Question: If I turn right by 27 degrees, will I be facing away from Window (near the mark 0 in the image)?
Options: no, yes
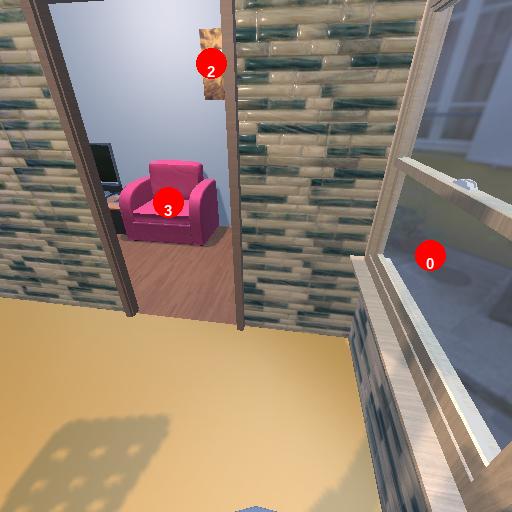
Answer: no